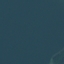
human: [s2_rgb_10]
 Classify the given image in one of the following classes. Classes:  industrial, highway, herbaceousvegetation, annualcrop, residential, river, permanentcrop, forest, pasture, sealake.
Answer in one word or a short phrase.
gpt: SeaLake